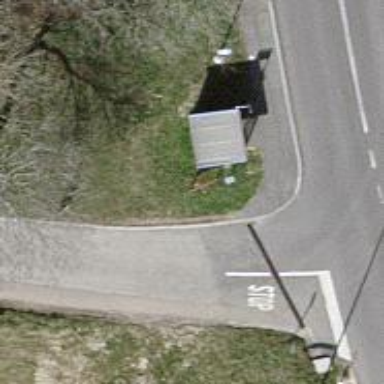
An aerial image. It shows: Bus stop with shelter. It is platform for public transport.